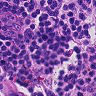
Metastatic tissue present: no